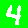
Digit: 4